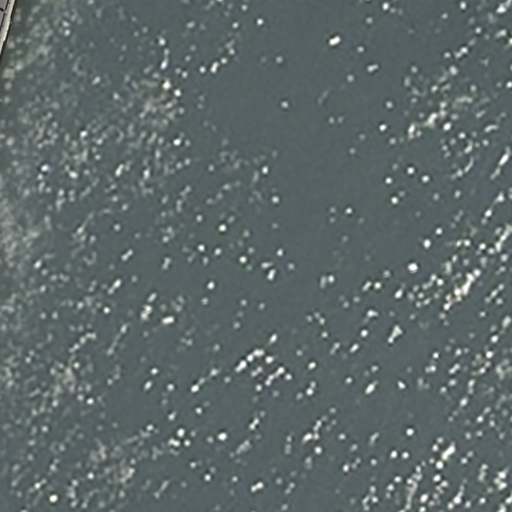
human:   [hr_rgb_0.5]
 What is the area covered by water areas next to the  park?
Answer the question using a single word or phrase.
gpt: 10603m2

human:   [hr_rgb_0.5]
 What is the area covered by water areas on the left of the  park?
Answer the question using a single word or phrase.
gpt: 0m2

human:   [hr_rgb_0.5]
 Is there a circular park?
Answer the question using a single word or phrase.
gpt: no

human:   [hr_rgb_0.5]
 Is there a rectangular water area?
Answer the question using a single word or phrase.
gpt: yes

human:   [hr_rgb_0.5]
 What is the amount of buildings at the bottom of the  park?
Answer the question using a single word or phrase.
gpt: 0

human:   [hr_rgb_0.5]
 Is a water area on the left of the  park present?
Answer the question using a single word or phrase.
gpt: no

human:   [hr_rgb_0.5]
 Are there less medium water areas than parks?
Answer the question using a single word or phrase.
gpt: yes

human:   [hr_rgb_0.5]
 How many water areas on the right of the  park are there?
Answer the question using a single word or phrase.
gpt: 1

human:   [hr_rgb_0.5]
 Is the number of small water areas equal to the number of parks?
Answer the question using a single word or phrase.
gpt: no

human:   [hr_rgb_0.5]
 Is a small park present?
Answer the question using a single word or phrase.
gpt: no

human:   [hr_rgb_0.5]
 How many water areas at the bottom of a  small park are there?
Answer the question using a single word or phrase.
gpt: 0

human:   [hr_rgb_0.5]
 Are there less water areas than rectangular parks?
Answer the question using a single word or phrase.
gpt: no

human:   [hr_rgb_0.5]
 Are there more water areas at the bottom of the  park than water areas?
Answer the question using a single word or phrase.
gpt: no

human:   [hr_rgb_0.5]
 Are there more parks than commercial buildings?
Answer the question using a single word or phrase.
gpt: yes

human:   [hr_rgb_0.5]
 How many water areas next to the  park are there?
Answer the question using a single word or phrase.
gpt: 1

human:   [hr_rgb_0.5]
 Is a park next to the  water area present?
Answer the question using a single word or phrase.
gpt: yes

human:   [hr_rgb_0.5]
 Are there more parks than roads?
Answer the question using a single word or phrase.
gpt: yes

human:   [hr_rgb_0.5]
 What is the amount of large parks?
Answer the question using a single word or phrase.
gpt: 1

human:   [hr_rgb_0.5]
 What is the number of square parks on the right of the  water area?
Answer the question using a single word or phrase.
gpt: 0

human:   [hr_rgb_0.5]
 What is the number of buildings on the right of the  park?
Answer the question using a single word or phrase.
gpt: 0

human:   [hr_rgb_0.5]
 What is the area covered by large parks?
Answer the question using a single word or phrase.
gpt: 6473m2

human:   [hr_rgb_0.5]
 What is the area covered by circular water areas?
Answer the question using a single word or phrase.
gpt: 0m2

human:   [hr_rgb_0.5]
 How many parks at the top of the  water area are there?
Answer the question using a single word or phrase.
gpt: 0

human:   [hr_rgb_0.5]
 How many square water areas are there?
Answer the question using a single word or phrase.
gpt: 0

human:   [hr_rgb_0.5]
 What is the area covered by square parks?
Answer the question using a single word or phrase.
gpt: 0m2

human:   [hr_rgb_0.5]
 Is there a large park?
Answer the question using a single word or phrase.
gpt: yes

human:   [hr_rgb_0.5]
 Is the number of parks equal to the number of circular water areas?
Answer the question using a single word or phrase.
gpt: no

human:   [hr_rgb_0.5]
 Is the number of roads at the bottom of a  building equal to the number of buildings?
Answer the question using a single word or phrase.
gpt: yes

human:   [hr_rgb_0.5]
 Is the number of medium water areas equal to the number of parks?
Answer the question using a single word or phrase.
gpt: no

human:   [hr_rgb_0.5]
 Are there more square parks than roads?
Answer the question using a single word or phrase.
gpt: no

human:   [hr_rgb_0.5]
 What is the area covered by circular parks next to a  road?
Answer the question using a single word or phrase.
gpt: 0m2

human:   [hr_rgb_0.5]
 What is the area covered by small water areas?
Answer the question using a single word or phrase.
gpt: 0m2

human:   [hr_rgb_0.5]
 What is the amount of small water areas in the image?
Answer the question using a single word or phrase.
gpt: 0

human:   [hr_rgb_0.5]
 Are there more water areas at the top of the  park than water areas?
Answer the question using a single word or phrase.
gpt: no

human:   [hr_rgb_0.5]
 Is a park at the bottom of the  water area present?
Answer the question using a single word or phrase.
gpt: yes

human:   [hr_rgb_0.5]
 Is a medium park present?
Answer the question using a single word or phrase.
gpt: no